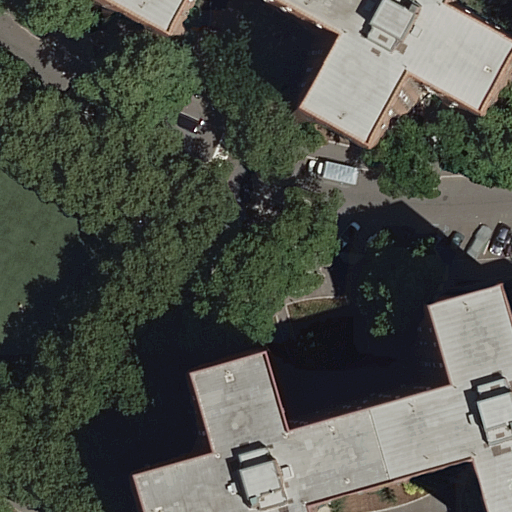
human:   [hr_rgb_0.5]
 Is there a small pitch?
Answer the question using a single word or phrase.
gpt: no

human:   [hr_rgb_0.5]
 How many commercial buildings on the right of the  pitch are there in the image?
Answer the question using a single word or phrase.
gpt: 0

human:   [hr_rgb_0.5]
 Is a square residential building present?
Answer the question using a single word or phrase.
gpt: no

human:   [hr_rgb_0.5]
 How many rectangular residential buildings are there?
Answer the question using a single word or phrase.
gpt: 0

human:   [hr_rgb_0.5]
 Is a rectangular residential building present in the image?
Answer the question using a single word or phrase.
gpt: no

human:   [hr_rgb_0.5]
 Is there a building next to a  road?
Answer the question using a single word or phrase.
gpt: yes

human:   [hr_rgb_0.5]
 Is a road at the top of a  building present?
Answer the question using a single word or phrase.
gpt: yes

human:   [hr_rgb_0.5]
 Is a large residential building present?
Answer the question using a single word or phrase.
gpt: yes

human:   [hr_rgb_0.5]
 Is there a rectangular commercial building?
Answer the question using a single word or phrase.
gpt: no

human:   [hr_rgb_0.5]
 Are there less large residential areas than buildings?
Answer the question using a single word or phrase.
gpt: yes

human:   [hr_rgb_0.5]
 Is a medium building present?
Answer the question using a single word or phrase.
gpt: no

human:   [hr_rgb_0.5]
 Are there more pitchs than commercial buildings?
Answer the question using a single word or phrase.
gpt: yes

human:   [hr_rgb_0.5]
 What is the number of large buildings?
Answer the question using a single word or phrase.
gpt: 2

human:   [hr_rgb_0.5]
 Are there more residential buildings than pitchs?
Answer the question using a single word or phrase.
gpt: yes

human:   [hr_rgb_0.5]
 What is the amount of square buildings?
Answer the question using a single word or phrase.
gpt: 0

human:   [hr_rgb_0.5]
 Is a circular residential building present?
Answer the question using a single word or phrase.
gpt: no

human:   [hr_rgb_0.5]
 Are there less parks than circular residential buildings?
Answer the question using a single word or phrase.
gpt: no

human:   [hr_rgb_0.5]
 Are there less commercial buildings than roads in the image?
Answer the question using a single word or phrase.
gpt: yes

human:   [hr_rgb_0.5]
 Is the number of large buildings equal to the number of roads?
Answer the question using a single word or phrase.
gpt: no

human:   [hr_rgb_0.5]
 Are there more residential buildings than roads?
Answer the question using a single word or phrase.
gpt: no

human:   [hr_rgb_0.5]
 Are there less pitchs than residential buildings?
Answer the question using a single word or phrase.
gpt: yes

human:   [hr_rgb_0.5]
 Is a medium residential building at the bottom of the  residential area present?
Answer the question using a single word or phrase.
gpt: no

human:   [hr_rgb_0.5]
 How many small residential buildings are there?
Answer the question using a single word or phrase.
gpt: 0

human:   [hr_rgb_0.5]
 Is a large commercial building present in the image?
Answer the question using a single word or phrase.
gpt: no

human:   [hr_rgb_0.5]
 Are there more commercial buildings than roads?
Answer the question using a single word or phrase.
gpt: no

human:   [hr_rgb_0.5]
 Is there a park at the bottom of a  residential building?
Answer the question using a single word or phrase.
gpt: no

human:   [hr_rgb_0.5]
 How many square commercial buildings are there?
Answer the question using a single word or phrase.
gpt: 0

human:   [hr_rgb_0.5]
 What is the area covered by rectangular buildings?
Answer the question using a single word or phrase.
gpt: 0m2

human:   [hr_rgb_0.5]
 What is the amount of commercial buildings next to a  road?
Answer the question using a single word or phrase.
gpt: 0

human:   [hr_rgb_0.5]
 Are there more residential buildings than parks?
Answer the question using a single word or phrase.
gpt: yes

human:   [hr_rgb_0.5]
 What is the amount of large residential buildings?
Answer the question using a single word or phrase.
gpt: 2

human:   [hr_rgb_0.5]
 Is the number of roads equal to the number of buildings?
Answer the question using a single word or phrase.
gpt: no

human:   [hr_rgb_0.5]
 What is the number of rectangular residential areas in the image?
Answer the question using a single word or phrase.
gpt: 1

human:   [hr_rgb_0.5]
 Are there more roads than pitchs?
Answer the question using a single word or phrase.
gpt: yes

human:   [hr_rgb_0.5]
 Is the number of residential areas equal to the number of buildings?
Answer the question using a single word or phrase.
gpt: no

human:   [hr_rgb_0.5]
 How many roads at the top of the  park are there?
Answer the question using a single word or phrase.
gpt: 1